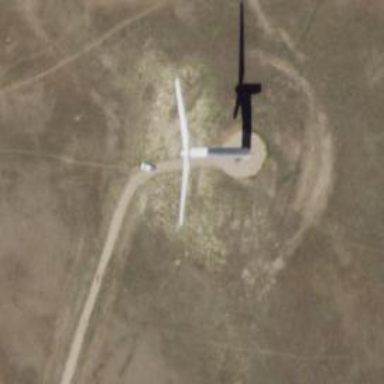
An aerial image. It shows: Wind turbine generating power.